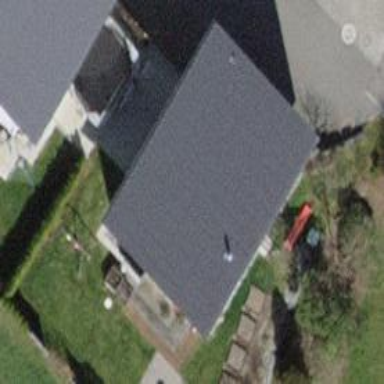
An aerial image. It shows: House with skillion roof shape.